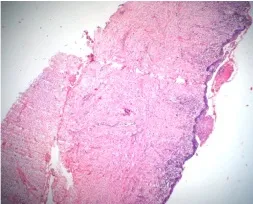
A,
b) Photomicrograph of infected dentigerous cyst (x4, x10).
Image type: pathology (h&e)